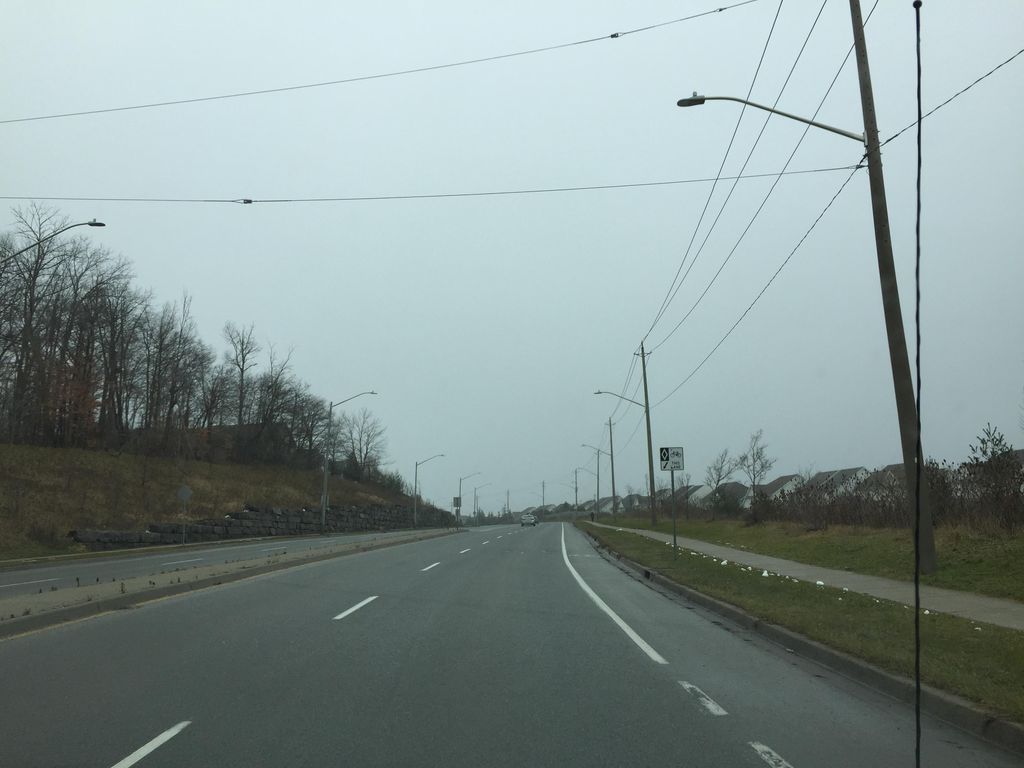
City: kitchener-waterloo